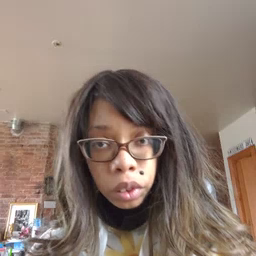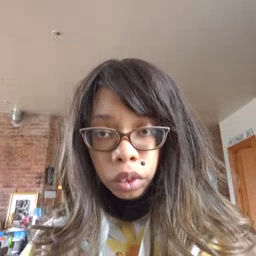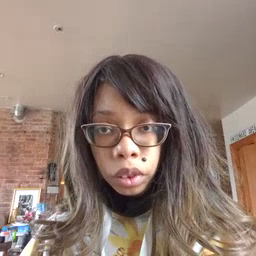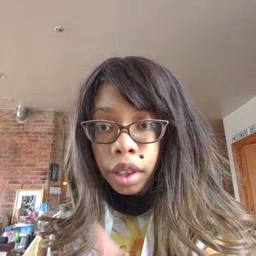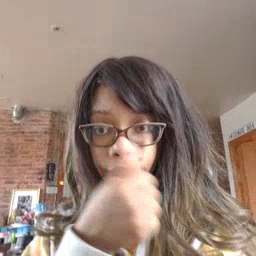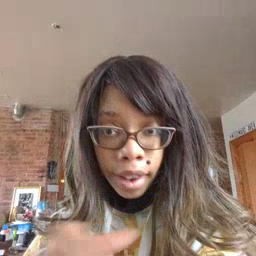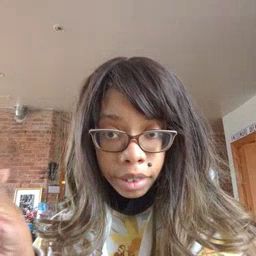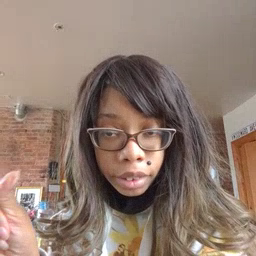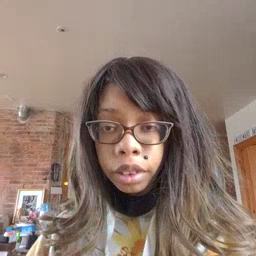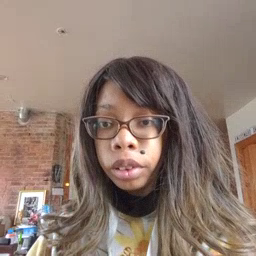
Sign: any